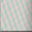
Piece: xx